Question: I'm writing a WPF user control which internally uses MVVM. In order to work out-of-the-box, it creates its own view-model (this part is not relevant to the question).
My control exposes a number of dependency properties. The host view (whoever uses my control) can set these DPs or bind to them. Some of these DPs have corresponding view-model properties.
This is what I want to achieve (see diagram): the DPs in my control's view are bound to the corresponding properties of the view-model. Additionally, the host view needs to be able to set or bind these DPs, too - the same way you use any other control.
However, as soon as the host view sets or binds the DP's value, the original binding (binding it internally to the control's view-model) is lost. This is because every DP can only have a single binding set. So this doesn't work:

One solution is to make the view-model a DependencyObject and its properties DPs. This way, I could bind the control's view-model to its view rather than the other way around, effectively reversing the left arrow. However, for various reasons, I want my view-model to use plain C# properties and INotifyPropertyChanged.
Any ideas on how to expose view-model properties as externally bindable dependency properties?
To clarify on the requirements: the view does not in fact create the view-model itself (I realize that would violate the separation of concerns); rather, it uses a view-model locator to do so. (It's a terribly modular enterprise application.) I know this is not a typical approach (see Rachel's answer). However, accepting the described set-up, is there any way to achieve the desired result?
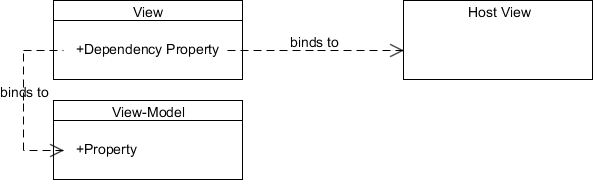
Answer: So the situation is that you have VM and View, they be data bound to each other and VM can't be 'DependencyObject'? Well, triple binding VM-V-Host is not possible, AFAIK.
One possible approach is to make duplicate set of 'DependencyProperties' in View. Original properties will be bound to VM and will affect the look of View, duplicate properties will be bound to Host and somehow affect the VM (with DP changing logic, for example).